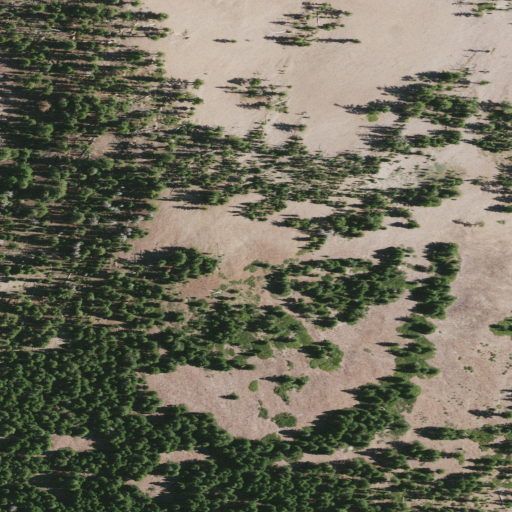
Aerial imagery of mountain in California named Red Rock Mountain containing shrub and evergreen forest